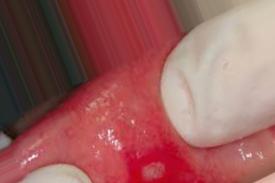
Condition: Mouth Ulcer